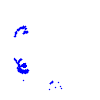
Particle: electron